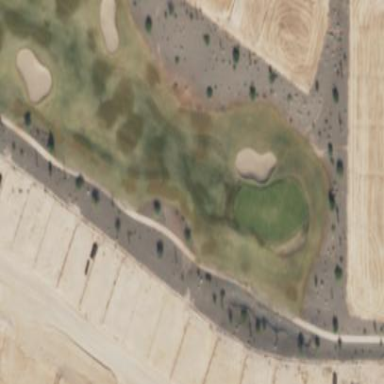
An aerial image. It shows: Grassy fairway on golf course.